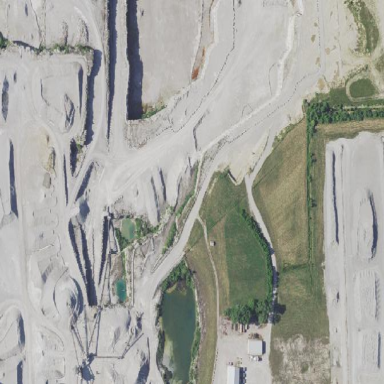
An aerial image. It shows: Quarry area.